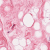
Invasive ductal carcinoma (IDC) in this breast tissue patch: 0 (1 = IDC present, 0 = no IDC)